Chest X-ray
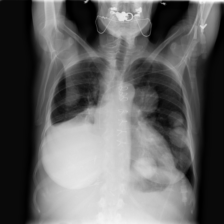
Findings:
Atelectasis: negative
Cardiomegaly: negative
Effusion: negative
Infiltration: negative
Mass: positive
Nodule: negative
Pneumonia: negative
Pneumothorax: negative
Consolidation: negative
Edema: negative
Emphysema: negative
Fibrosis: negative
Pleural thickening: negative
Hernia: negative